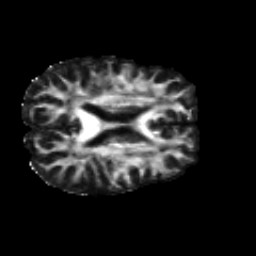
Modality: FA
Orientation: axial
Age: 30
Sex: female
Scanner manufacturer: siemens
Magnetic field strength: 3 T
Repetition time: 8.8 s
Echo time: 0.085 s